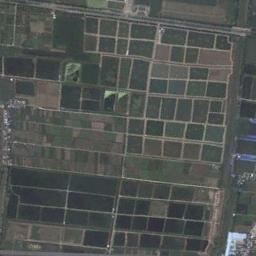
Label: rectangular_farmland